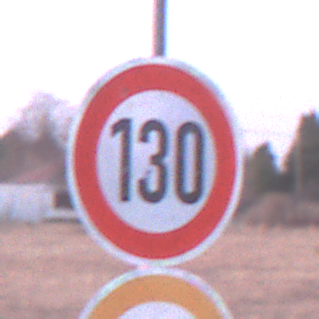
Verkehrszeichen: Geschwindigkeit130
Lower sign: UeberholverbotKraftfahrzeuge
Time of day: SunriseSunset
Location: Outdoor (Nature)
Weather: Clear
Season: NotSpecified
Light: Natural